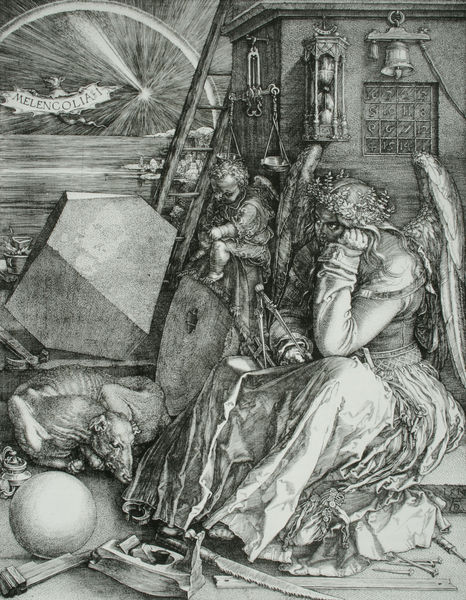
Titel: Melencolia I (Die Melancholie)
Künstler: Albrecht Dürer
Institution: (Seriendruck)
Schlagwörter: dunkel, flügel, gemälde, hand, himmel, körper, mann, meer, wasser, weiß, see, sitzen, ufer, fenster, frau, glas, grau, haar, holz, kleid, laterne, licht, nacht, schwarz, zeichnung, blick, gebäude, gürtel, haus, hund, tier, tiere, ball, rock, arm, falten, gefieder, geschichte, messer, stein, tod, signatur, horizont, spiegelung, sonne, boden, gewand, sitzend, kind, krone, locken, arbeit, kreis, engel, engelchen, putte, putto, taille, schrift, papier, abstrakt, fels, grafik, graphik, kuh, rind, leiter, starr, melancholie, uhr, faltenwurf, nachdenklich, sinnieren, knie, nägel, aufstützen, nachdenken, gestalt, schaf, waage, buch, denken, stern, strahlen, kohle, druck, schwarzweiss, druckgrafik, schraffur, radierung, stich, kupfer, schwert, säbel, waffe, strahl, denker, bleistift, kugel, wartend, allegorie, kunst, würfel, erdkugel, geometrisch, schein, hobel, schreiner, säge, werkstatt, werkzeug, glocke, blickrichtung, nimbus, schreiben, wams, nachdenkend, rätsel, stundenglas, dürer, zeit, block, kupferstich, stier, geometrie, kuben, drache, verwüstung, szepter, spindel, baustelle, polygon, latein, kubus, arichitektur, regenbogen, steinblock, zirkel, albrecht, albrecht dürer, himmelsleiter, sanduhr, stundenuhr, hus, wissenschaften, mühlstein, depression, polyeder, aufschreiben, brüten, mathaematik, maßwerkzeug, melancholia, realien, rätselbild, waagschalen, melankolie, regenbogeb, melengolia, oktoeder, gocke